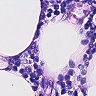
Metastatic tissue present: no